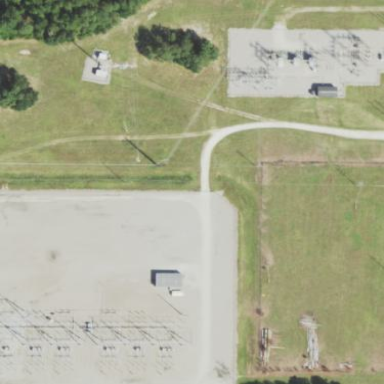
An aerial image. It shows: Substation for switching with surrounding fence.